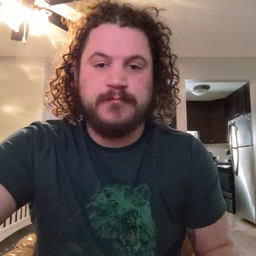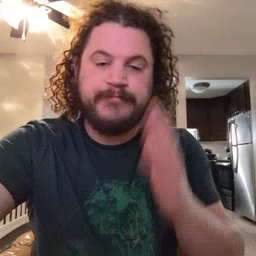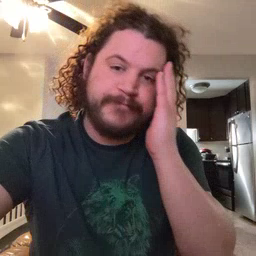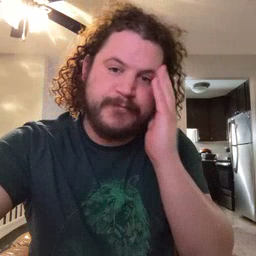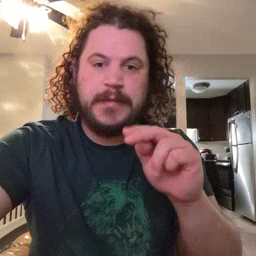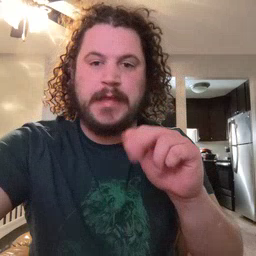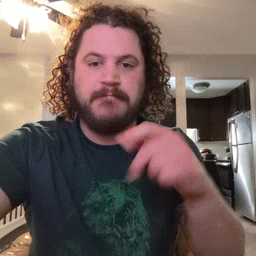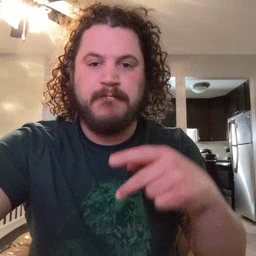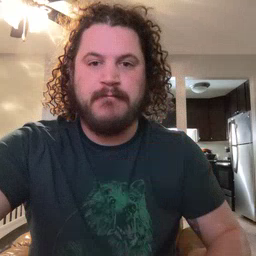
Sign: nap